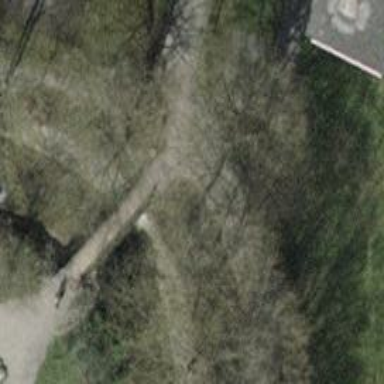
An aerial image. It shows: Footway on bridge with paving stones.